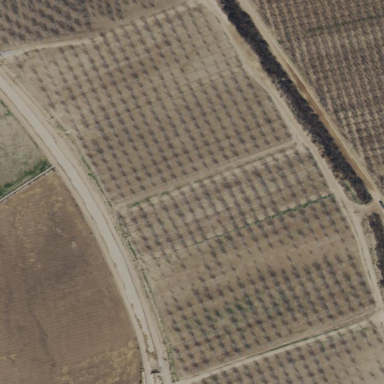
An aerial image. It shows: Orchard.